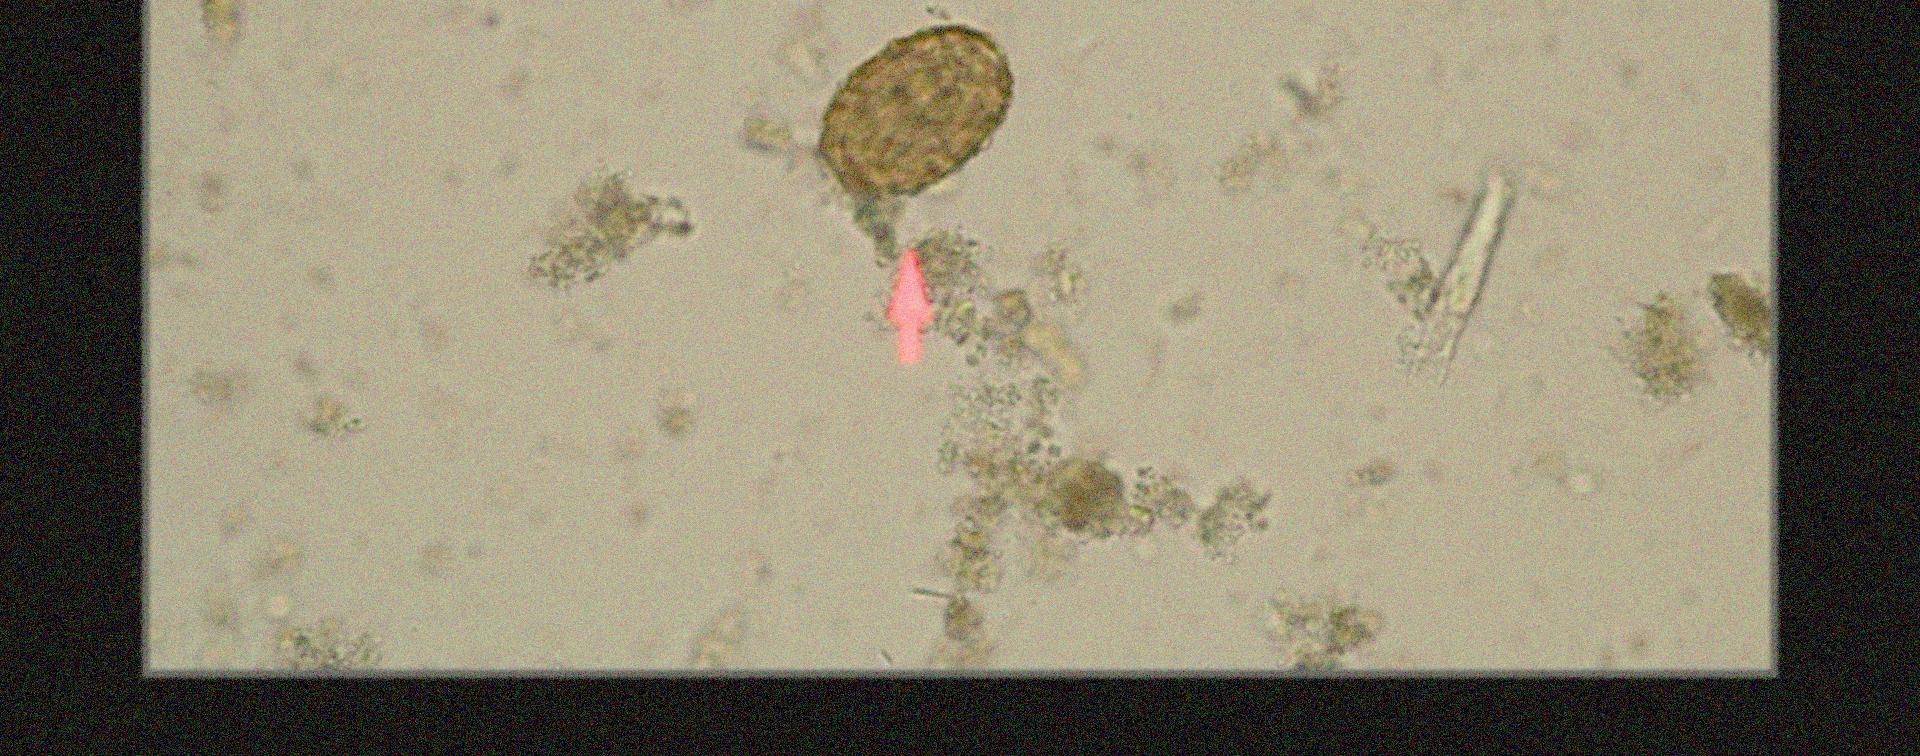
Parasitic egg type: Ascaris lumbricoides